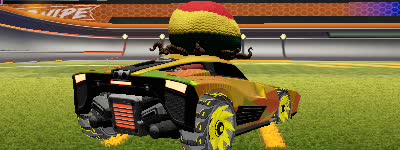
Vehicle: breakout